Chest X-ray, AP view. Patient: 45 years old, sex F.
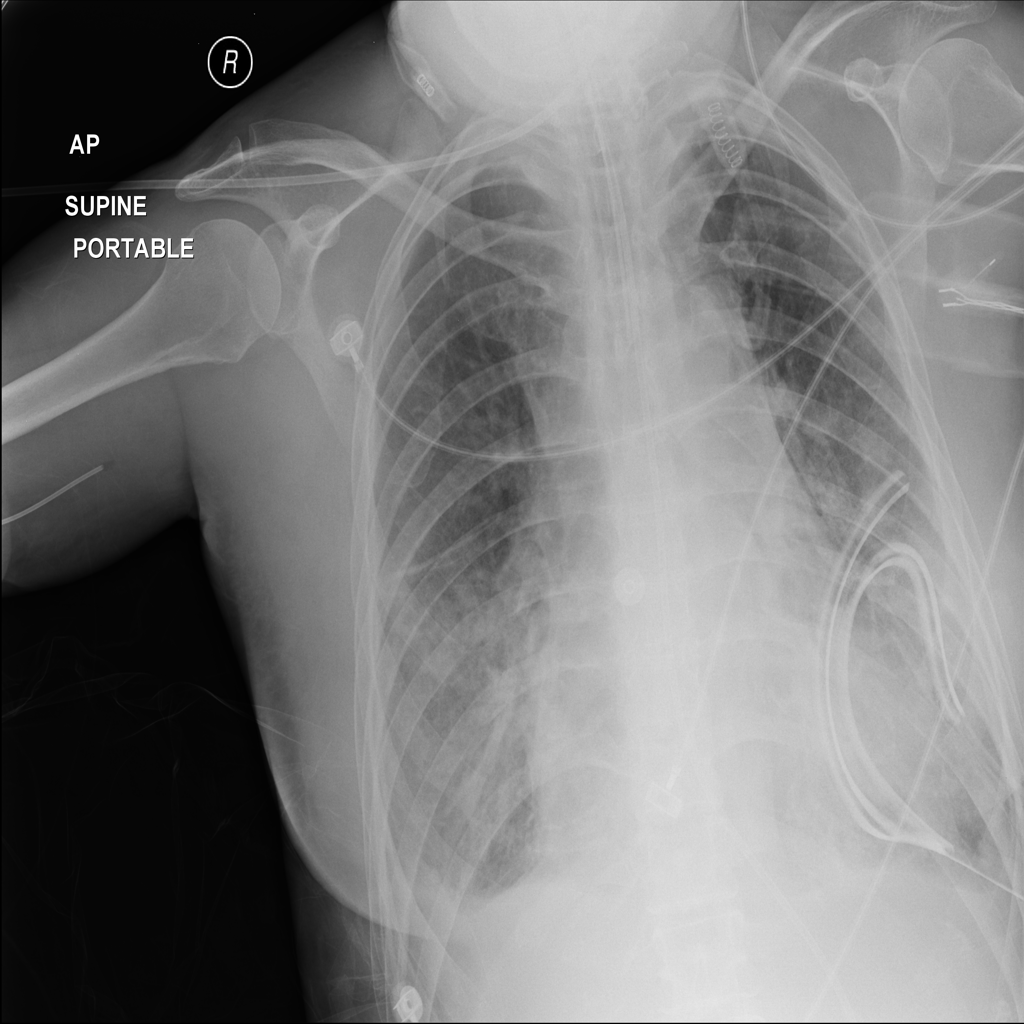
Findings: Effusion, Infiltration